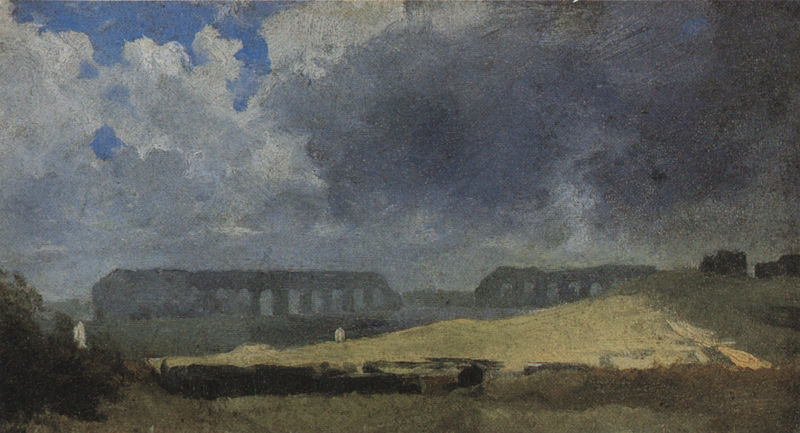
Titel: Römische Wasserleitung
Künstler: Karl Blechen
Standort: Bremen
Institution: Kunsthalle Bremen
Schlagwörter: baum, blau, dunkel, gemälde, gewitter, himmel, meer, schatten, wasser, weiß, wolken, aquarell, bäume, gelb, grün, impressionismus, landschaft, ocker, sand, see, stadt, abend, braun, fenster, frankreich, grau, hell, hintergrund, licht, orange, schwarz, skizze, säulen, gebäude, gras, haus, rasen, weg, wiese, wolke, beige, malerei, architektur, mensch, stein, steine, dämmerung, einsamkeit, feld, horizont, häuser, hügel, morgen, natur, strauch, weite, wind, brücke, busch, büsche, gewässer, sonne, sträucher, figur, person, pflanze, pflanzen, england, engel, bewölkt, sommer, düster, ansicht, bogen, fassade, italien, studie, moderne, acker, leere, wüste, mauer, hecke, wasserfarbe, weis, idylle, damm, figuren, stille, sturm, unwetter, wetter, abendstimmung, gestalt, regen, bögen, ruine, heiss, wasserlauf, ruinen, pinsel, pinselduktus, arkaden, rom, skulpturen, mauern, griechenland, tempel, aquädukt, viadukt, weise, römisch, wasserleitung, europa, geist, vorzeichnung, südländisch, hallen, gemäle, mäuerchen, campagna, aquaeduct, mauerreste, ausgrabungen, busc, grasd, ruin, finser, germälde, gewittwe, 19. jahrhundert, gebeude, tiefe wolken